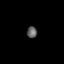
Tissue: lung
Cell type: Epithelial cells
Senescence score: 0.1866
Nuclear area (px): 111
Mean DAPI intensity: 97.748